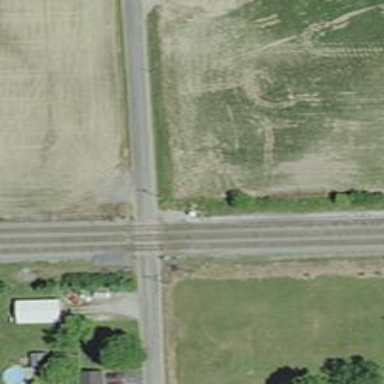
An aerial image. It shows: Level crossing along the railway.